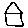
Label: house